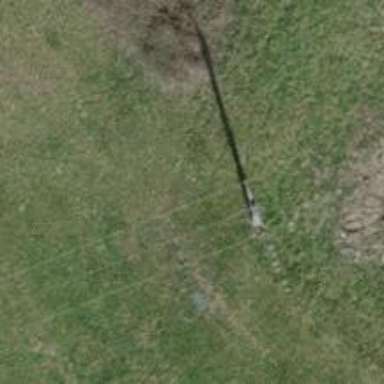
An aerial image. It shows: Concrete power pole.